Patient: sex F, age 86
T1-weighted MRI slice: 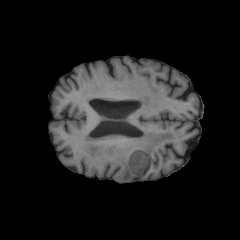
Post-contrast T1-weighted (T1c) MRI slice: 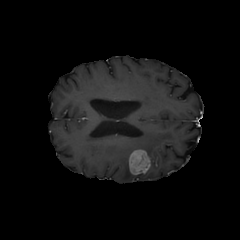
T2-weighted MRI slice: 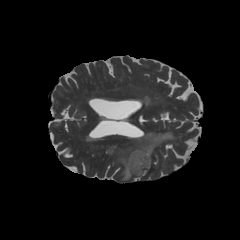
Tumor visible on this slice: yes
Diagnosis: Glioblastoma, IDH-wildtype
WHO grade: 4